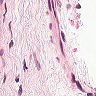
Metastatic tissue present: no